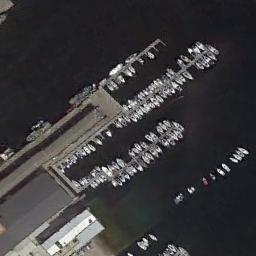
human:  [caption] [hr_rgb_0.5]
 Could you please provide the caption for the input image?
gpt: There are more ships in the middle of the harbor .

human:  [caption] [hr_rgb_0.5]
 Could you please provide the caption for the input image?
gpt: Many ships are in the harbor .

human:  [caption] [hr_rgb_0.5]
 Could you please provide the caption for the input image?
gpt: Neatly moored on the sea next to the harbor of the building .

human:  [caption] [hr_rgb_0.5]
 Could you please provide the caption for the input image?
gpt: The harbor has lots of neatly docked boats and some buildings are next to the harbor .

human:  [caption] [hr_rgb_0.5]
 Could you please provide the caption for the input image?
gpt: There are many ships and some buildings at the harbor .